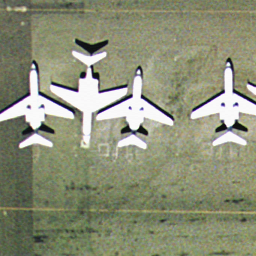
Label: airplane